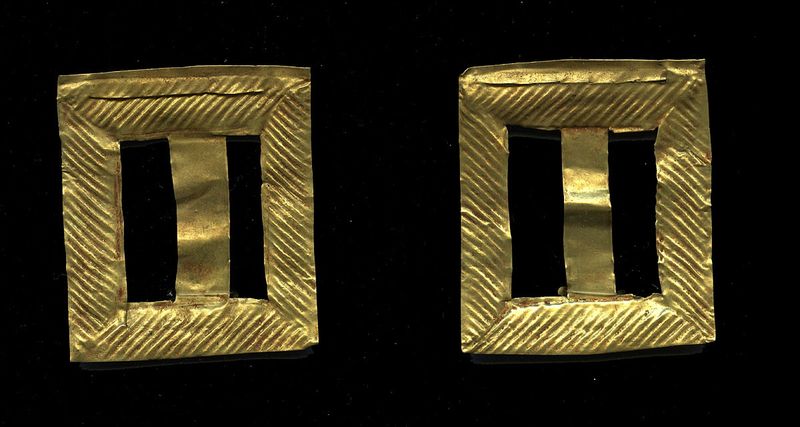
Titel: Zwei Beschläge von Gürtelschließen
Standort: Hamburg
Institution: Museum für Kunst und Gewerbe Hamburg
Schlagwörter: schmuck, kleidung, tod, gold, accessoire, beerdigung, gurt, getrieben, bestattung, trauerfeier, beisetzung, frauenkleidung, damenbekleidung, totenfeier, hessische systematik, körper, gürtel, begräbnis, frühe kaiserzeit, prinzipat, gewandschmuck, römisch, gürtelschließe, gürtelverschluss, leibgurt, leibriemen